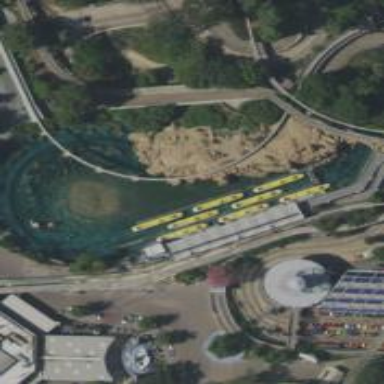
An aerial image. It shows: Monorail railway.